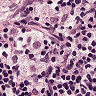
Metastatic tissue present: no